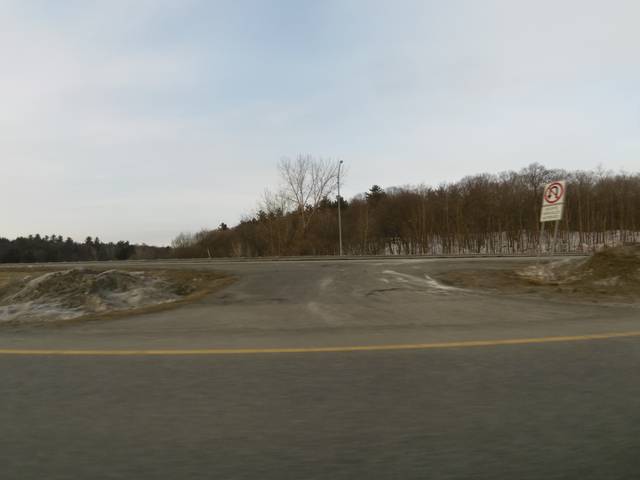
Region: Canada
Coordinates: 45.517, -75.814